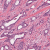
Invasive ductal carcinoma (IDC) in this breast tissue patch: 1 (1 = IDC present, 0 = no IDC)